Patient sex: M
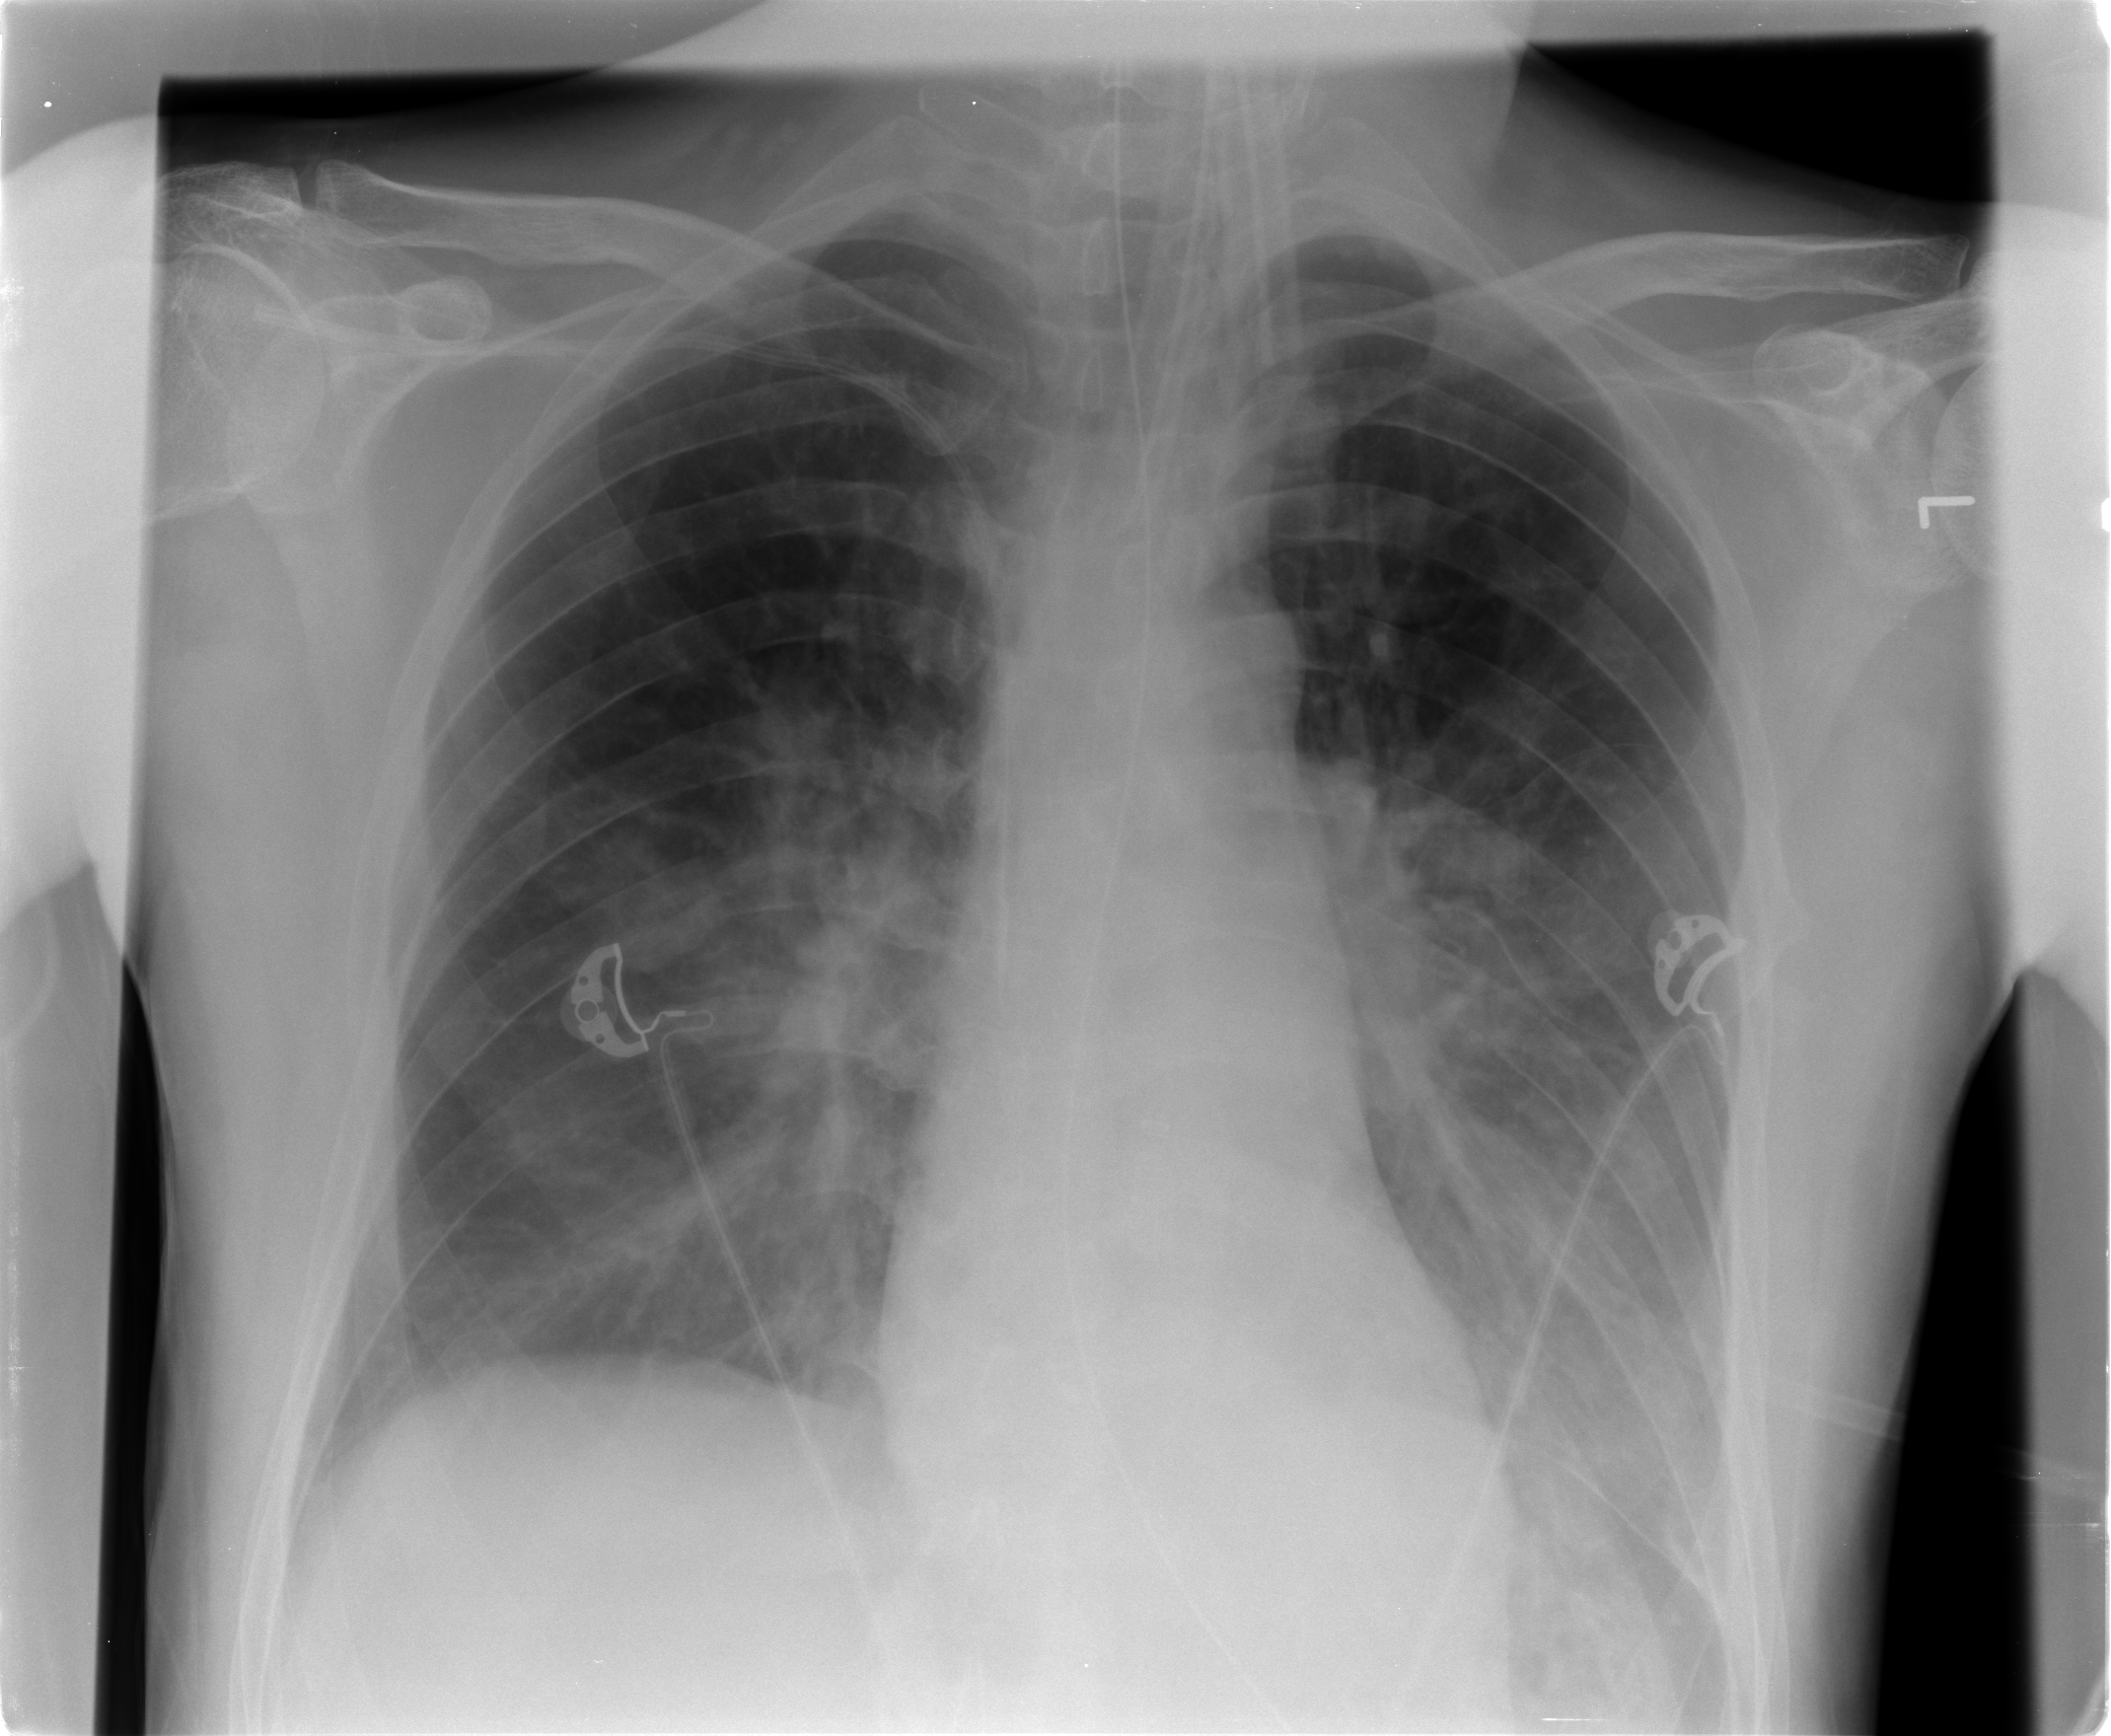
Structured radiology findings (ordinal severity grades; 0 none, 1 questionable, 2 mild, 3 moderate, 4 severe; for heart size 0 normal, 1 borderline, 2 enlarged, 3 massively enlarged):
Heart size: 0
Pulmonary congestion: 2
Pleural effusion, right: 0
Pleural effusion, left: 1
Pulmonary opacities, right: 2
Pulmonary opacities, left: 2
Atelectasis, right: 1
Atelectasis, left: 1